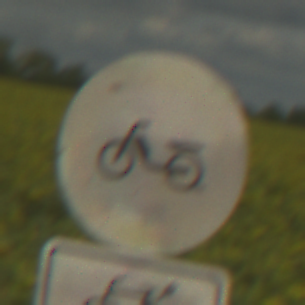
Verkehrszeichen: VerbotMofas
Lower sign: EinspurigeFahrzeugeFrei4
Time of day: Midday
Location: Outdoor (RoadRail)
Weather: PartlyCloudy
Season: NotSpecified
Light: Natural